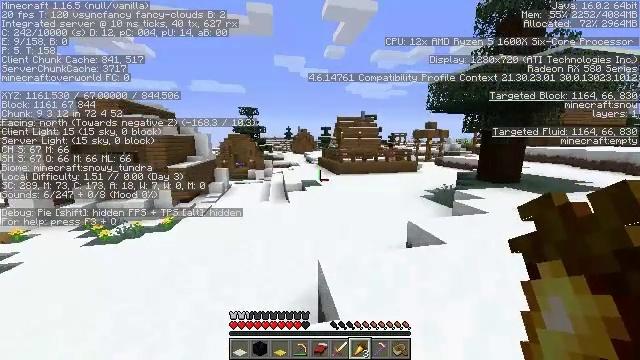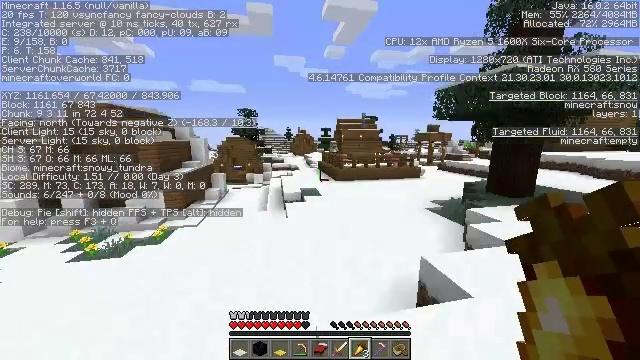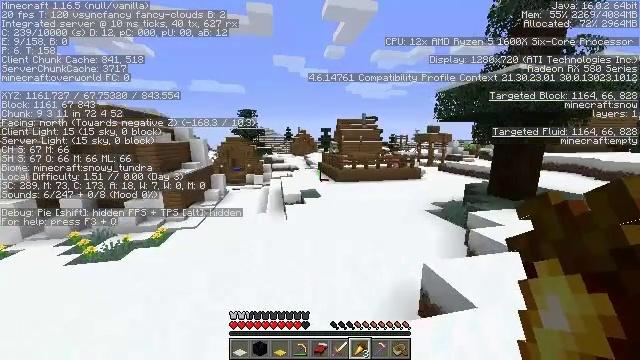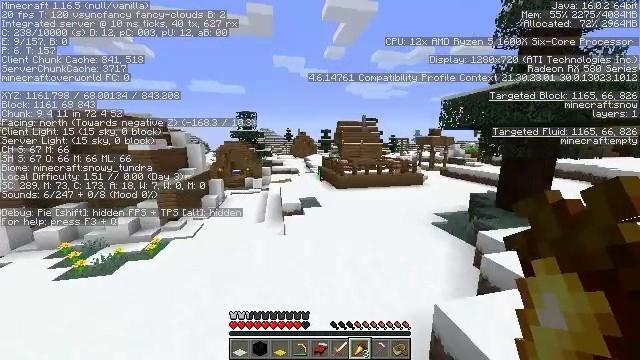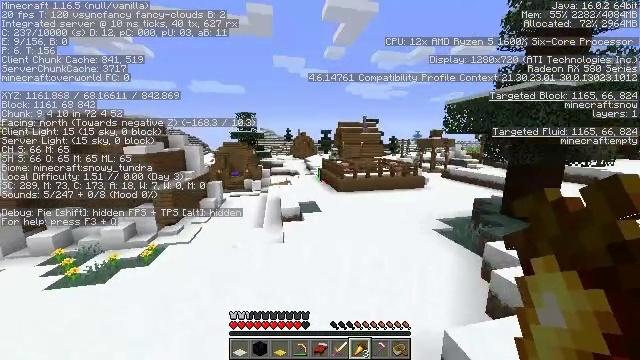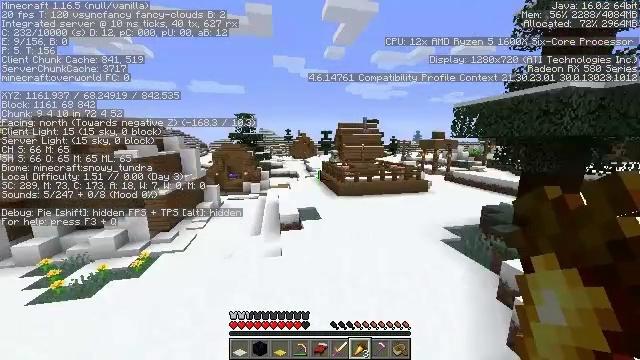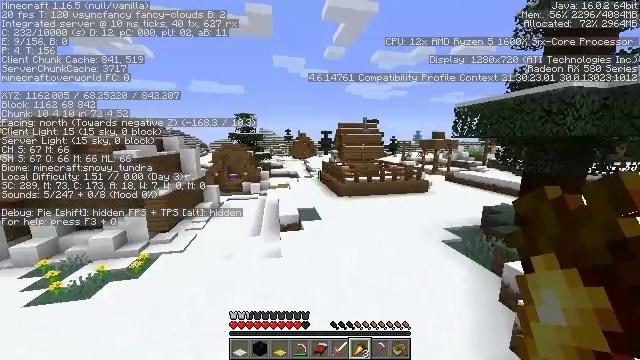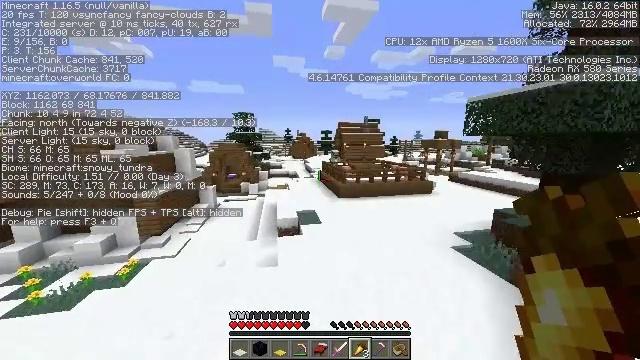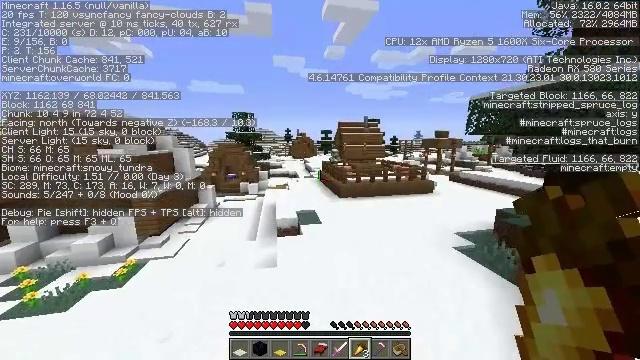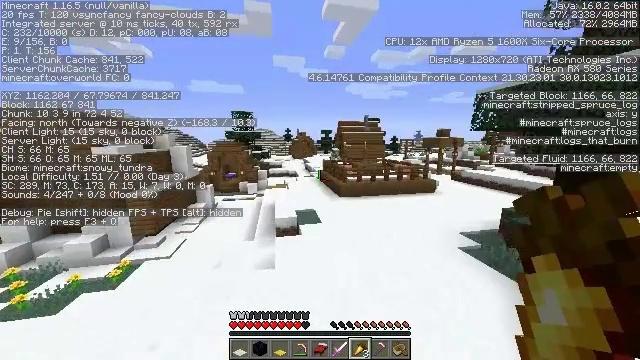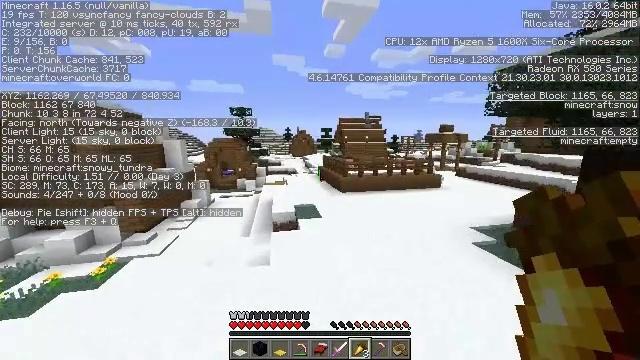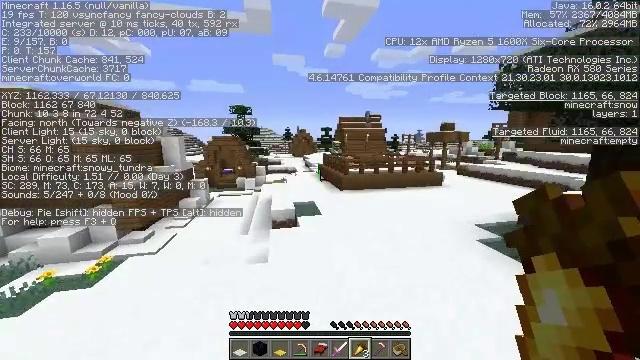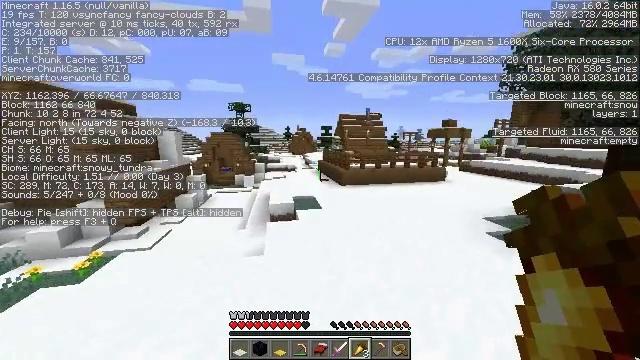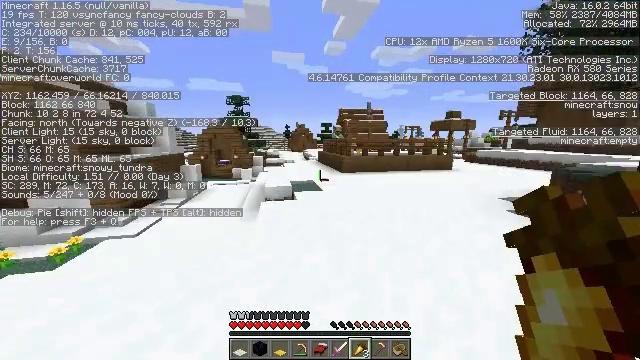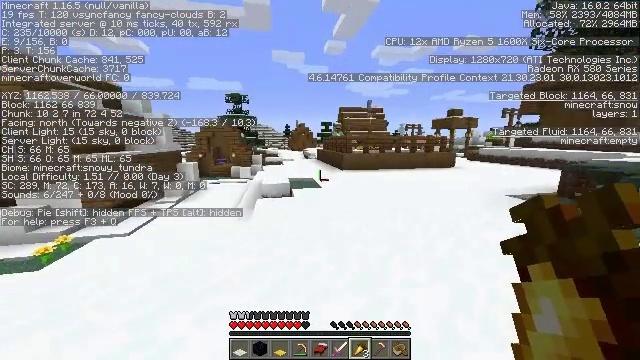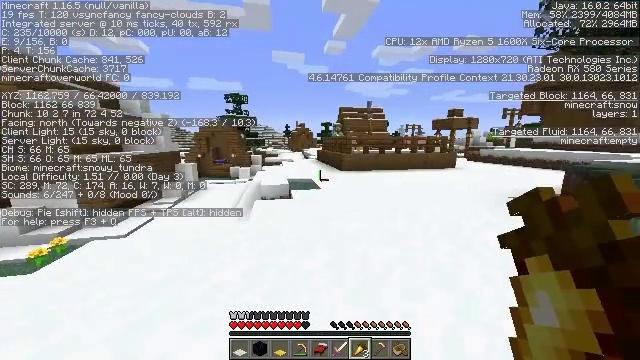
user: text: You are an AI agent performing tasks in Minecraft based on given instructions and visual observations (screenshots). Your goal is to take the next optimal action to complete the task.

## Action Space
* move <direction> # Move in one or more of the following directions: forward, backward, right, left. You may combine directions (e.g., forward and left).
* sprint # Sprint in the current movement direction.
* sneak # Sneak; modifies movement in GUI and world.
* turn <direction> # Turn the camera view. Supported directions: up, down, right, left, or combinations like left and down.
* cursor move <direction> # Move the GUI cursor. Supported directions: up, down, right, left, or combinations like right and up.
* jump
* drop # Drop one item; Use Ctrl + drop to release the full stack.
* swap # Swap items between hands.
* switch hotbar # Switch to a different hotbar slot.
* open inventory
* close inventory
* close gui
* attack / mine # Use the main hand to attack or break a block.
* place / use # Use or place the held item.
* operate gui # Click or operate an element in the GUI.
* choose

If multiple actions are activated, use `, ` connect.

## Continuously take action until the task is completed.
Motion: motion action
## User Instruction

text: Collect the grass from the surface.
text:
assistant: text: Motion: move forward, jump
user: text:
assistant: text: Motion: move forward, jump
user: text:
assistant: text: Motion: move forward, jump
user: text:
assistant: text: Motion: move forward, jump
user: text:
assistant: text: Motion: move forward, jump
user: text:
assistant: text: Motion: move forward, jump
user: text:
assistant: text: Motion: move forward, jump
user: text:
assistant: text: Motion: move forward, jump
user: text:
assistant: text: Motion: move forward, jump
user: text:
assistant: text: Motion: move forward, jump
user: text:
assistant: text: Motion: move forward, jump
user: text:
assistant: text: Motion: move forward, jump
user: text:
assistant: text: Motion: move forward, jump
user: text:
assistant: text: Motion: move forward and move right, jump
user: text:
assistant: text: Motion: move forward and move right, jump
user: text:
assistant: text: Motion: move forward and move right, jump
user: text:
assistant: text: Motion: move forward and move right, jump
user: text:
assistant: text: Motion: move forward and move right, jump
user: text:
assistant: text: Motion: move forward and move right, jump
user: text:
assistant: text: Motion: move forward and move right, jump
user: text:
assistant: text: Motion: move forward and move right, jump
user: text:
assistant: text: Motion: move forward and move right, jump
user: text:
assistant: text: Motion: move forward and move right, jump
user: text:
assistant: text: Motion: move forward and move right, jump
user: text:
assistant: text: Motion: move forward and move right, jump
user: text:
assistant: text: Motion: move forward and move right, jump
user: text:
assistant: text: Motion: move forward and move right, jump
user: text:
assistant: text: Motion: move forward and move right, jump
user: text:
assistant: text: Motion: move forward and move right, jump
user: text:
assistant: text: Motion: move forward and move right, jump